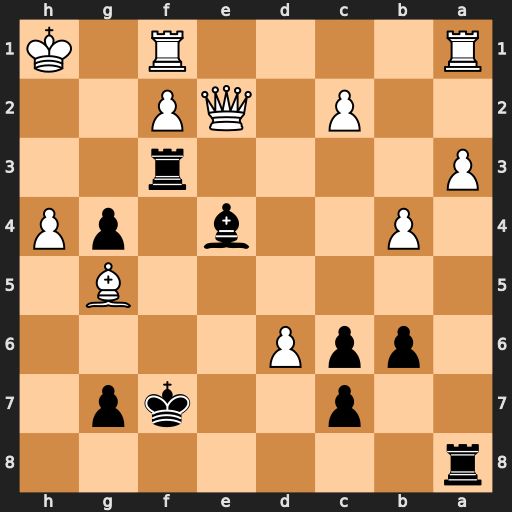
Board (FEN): r7/2p2kp1/1ppP4/6B1/1P2b1pP/P4r2/2P1QP2/R4R1K
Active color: b
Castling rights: -
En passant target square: -
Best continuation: Rh3+ Kg1 Rh1#